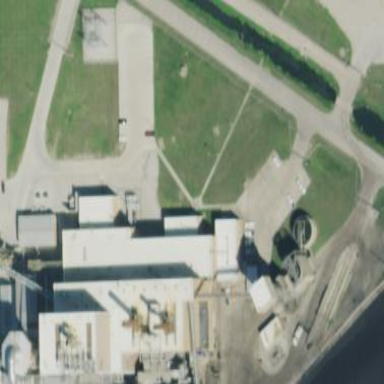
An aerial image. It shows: Industrial building.